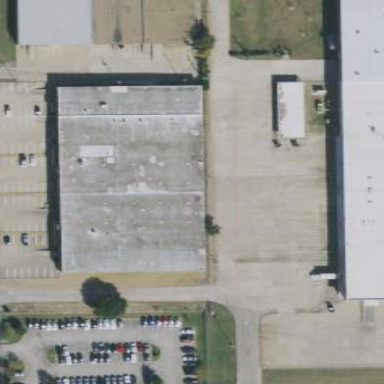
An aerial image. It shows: Warehouse.